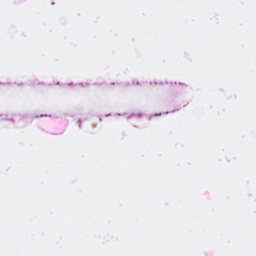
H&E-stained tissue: Breast